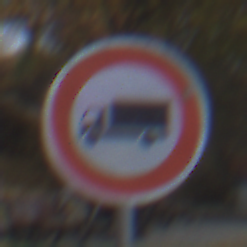
Verkehrszeichen: VerbotFuerKraftfahrzeugeUeberDreiKommaFuenfTonnen
Umgebung: Outdoor, Urban
Tageszeit: MorningAfternoon
Wetter: Overcast
Licht: Natural
Jahreszeit: NotSpecified
Kontrast: LowContrast